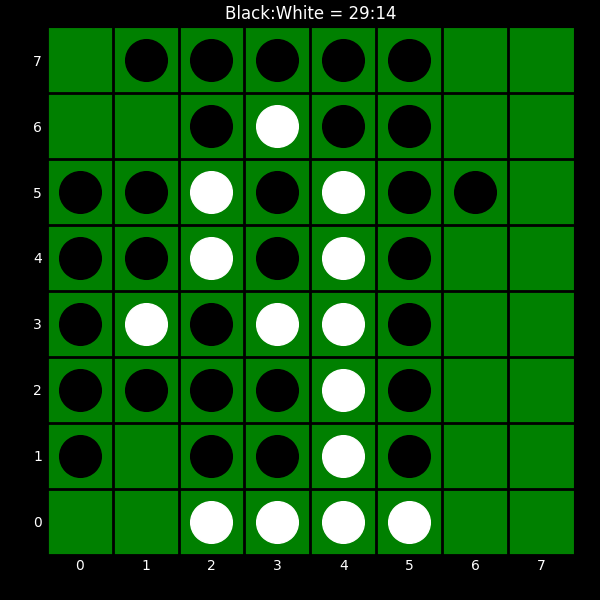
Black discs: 29
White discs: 14